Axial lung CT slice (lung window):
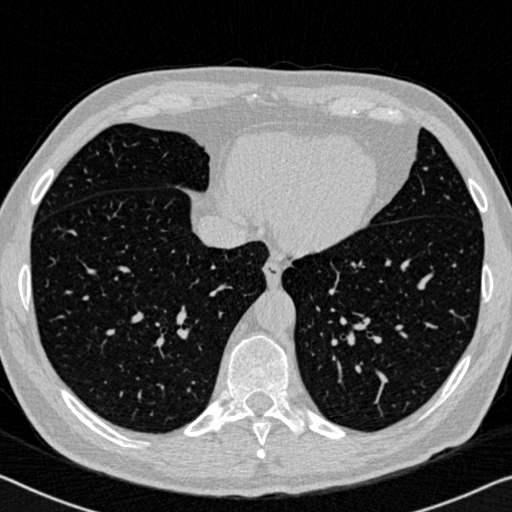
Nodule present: no